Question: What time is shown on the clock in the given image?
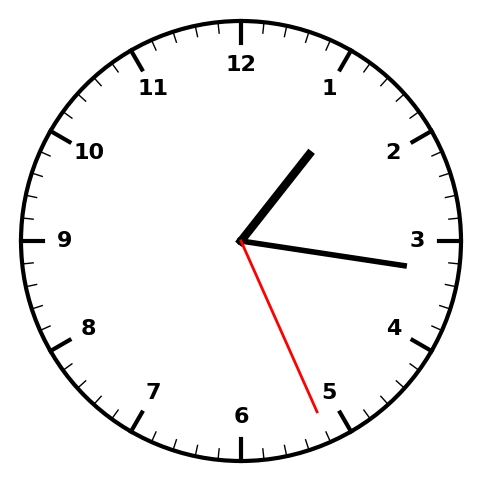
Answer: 01:16:26